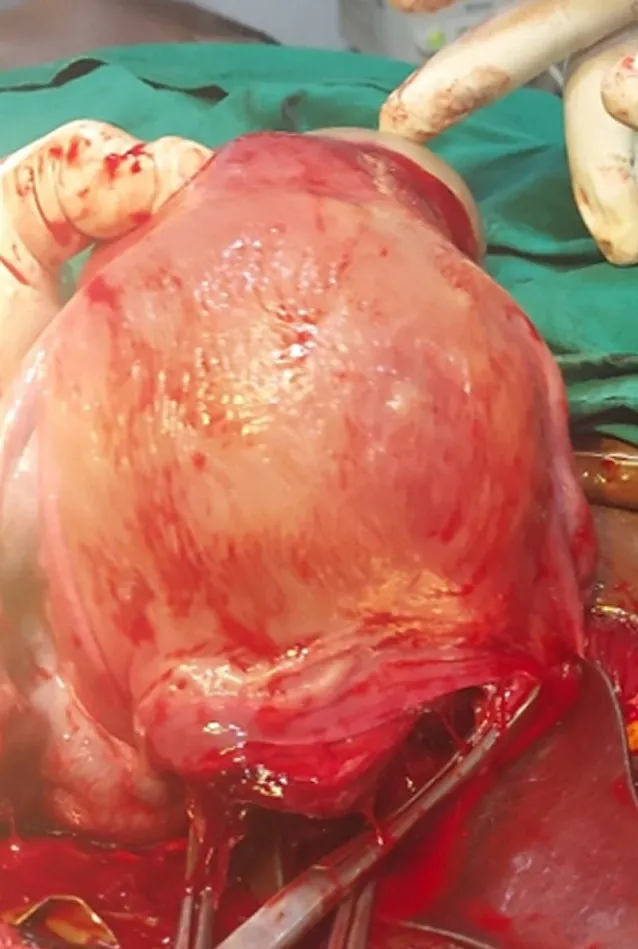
the uterus following the delivery of the baby.
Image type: medical_photograph (other_medical_photograph)